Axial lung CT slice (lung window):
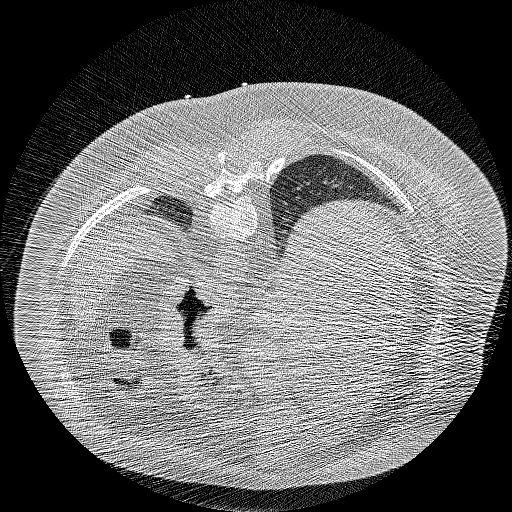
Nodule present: no